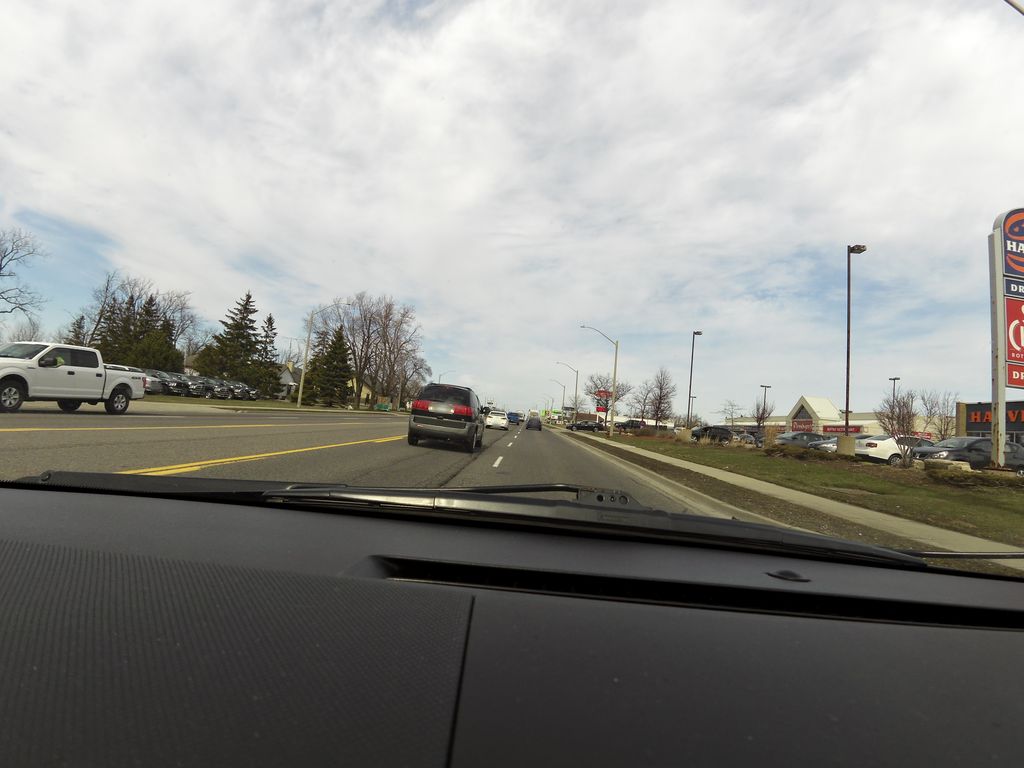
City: hamilton